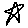
Label: star